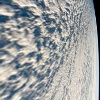
Label: cloud